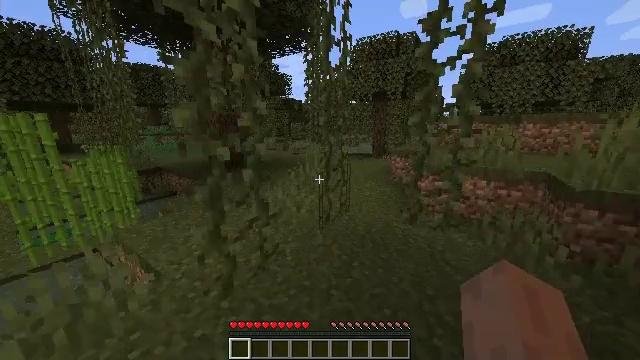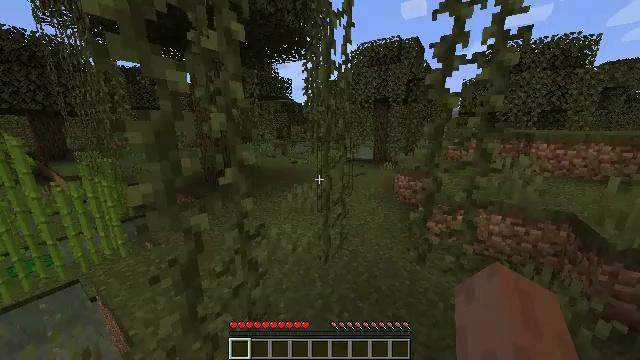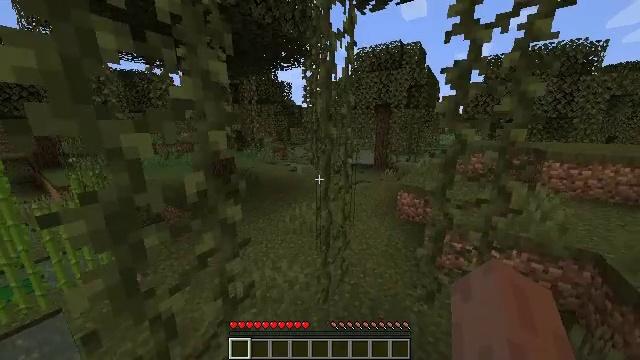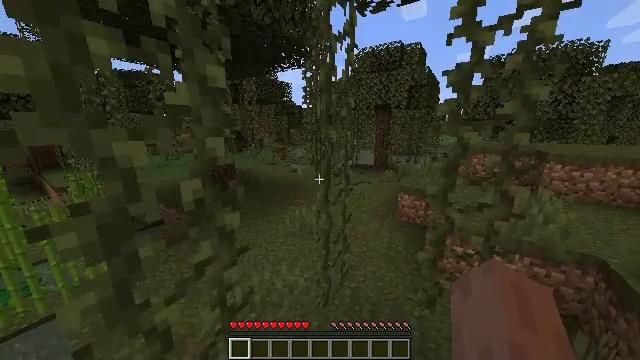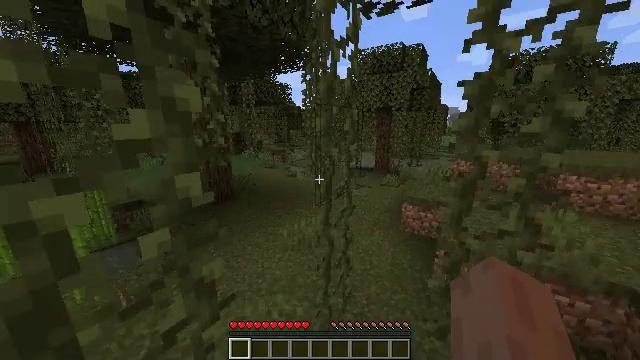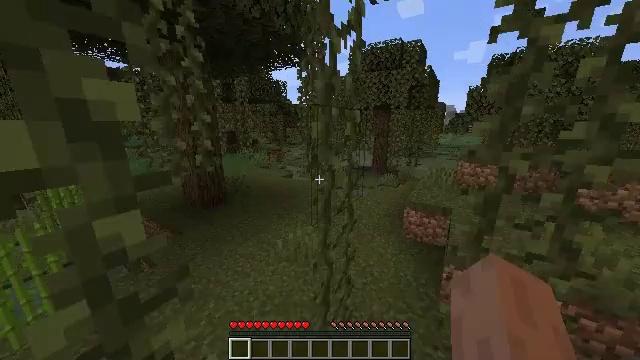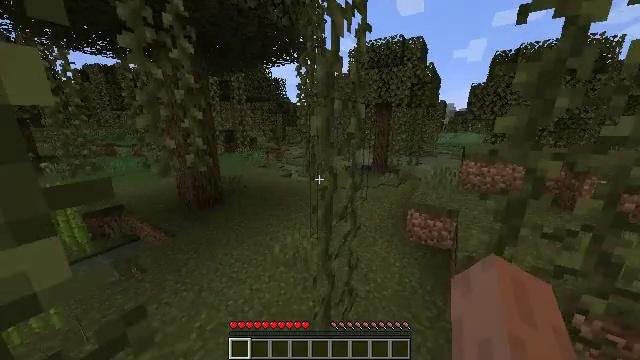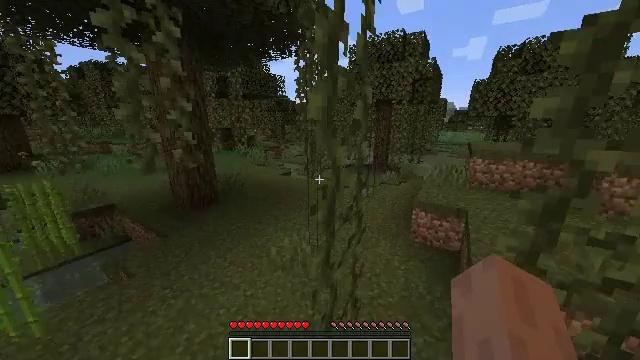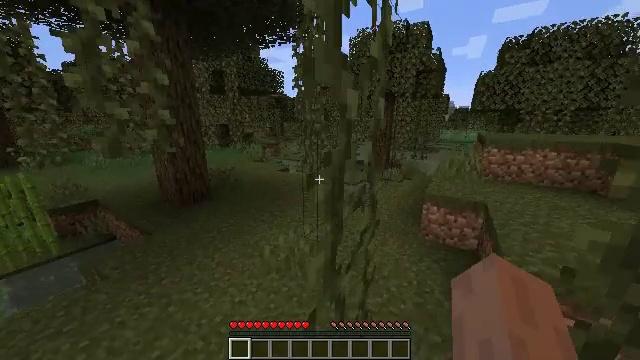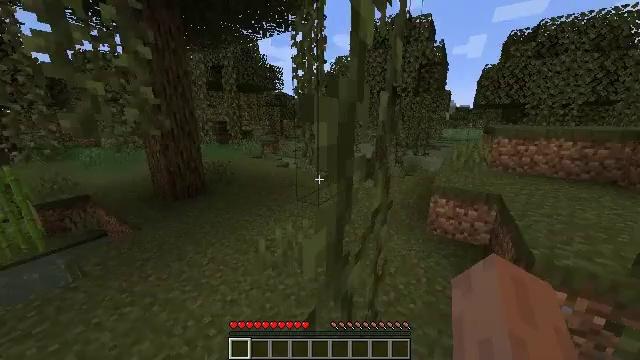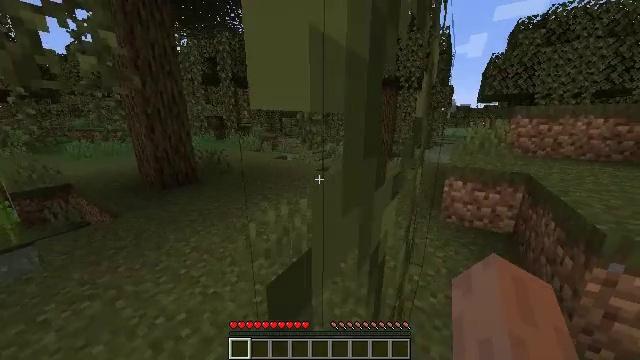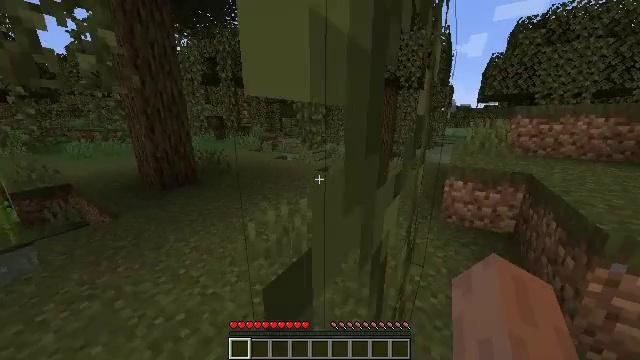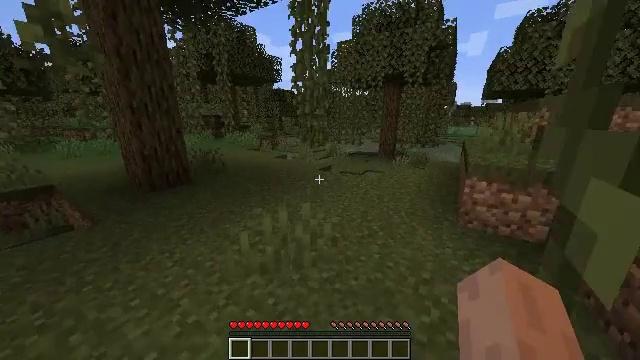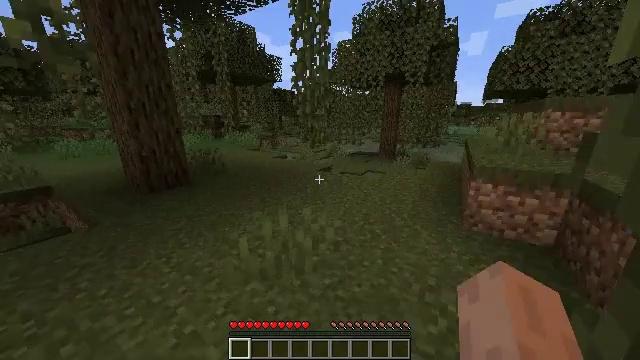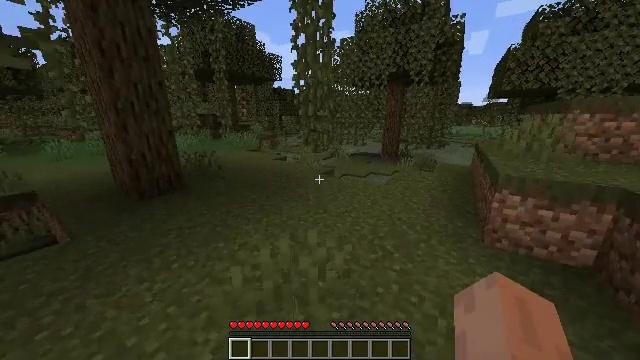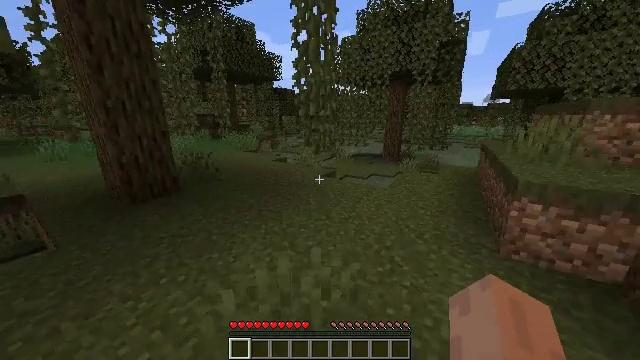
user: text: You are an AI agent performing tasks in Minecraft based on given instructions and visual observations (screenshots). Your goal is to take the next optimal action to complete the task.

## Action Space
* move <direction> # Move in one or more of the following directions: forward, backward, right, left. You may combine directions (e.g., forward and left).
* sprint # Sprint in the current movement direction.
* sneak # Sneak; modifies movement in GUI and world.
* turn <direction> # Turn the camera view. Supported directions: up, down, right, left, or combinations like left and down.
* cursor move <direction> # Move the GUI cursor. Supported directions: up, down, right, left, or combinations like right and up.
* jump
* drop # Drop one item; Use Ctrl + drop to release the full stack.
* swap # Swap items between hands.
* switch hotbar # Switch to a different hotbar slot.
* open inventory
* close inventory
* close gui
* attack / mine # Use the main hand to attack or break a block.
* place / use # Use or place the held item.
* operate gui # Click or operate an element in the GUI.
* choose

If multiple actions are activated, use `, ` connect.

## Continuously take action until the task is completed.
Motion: motion action
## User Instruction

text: Gather the blue orchid in the field.
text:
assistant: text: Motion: move forward, sprint, jump
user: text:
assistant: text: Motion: move forward, sprint, jump
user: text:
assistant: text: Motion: move forward, sprint, jump
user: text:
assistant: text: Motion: move forward, sprint, jump
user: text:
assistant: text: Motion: move forward, sprint
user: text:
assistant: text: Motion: move forward, sprint
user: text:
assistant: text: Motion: move forward, sprint
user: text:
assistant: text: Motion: move forward, sprint
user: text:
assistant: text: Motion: move forward, sprint
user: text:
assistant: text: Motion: move forward, sprint
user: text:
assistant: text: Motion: move forward, sprint
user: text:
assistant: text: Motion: move forward, sprint
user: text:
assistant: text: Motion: move forward, sprint
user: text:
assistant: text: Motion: move forward, sprint
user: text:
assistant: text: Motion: move forward, sprint
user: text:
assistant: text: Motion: move forward, sprint
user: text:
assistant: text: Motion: move forward, sprint
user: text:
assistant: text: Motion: move forward, sprint
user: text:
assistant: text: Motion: move forward, sprint
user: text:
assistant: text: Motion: move forward, sprint
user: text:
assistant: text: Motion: move forward, sprint
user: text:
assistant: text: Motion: move forward, sprint
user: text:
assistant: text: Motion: move forward, sprint
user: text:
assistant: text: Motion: move forward and move left, sprint
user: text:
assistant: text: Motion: move forward and move left, sprint
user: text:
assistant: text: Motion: move forward and move left, sprint
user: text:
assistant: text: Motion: move forward and move left, sprint
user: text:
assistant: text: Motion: move forward and move left, sprint
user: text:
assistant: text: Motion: move forward and move left, sprint
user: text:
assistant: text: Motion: move forward and move left, sprint